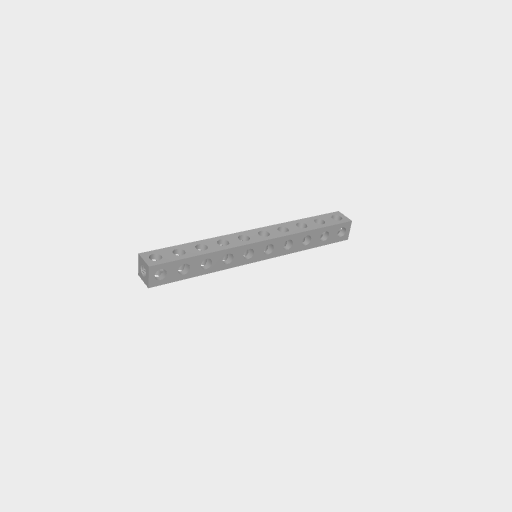
Part: SquareBeam10H